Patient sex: M
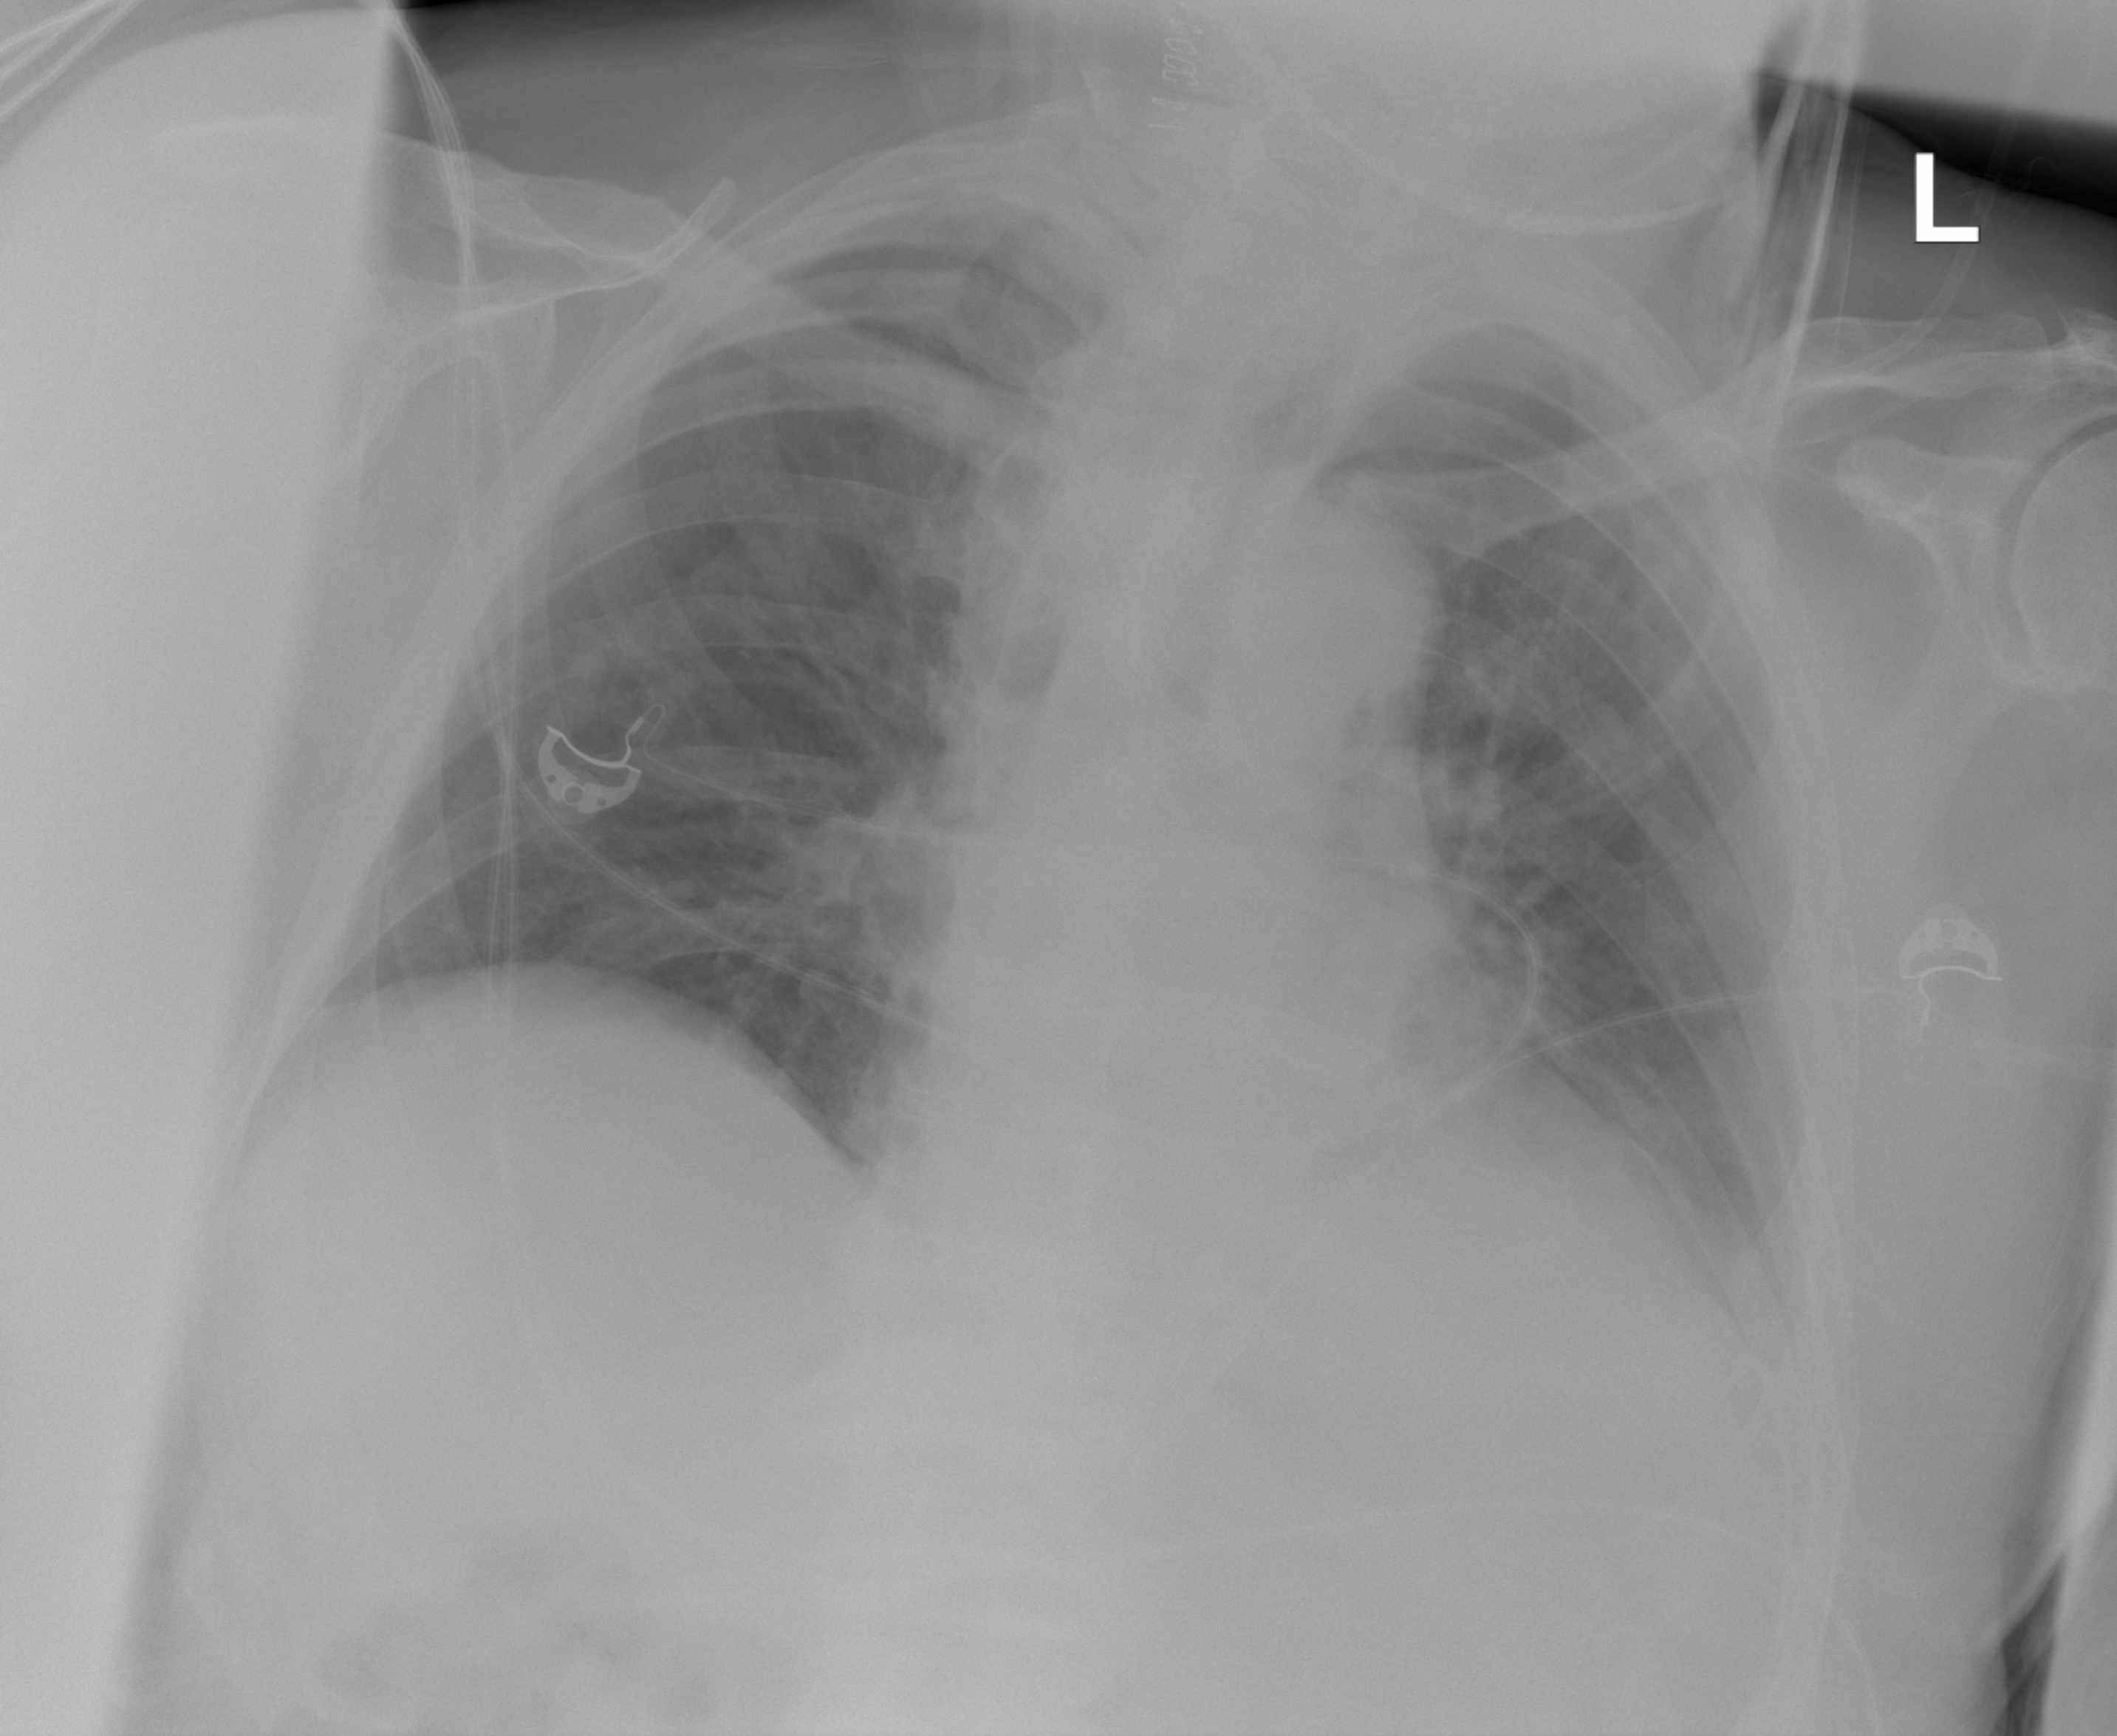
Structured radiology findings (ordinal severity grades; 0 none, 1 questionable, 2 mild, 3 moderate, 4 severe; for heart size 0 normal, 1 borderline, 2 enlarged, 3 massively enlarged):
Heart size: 1
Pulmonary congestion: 0
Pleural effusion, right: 0
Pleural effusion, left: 2
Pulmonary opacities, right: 0
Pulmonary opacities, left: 0
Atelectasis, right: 1
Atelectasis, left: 2